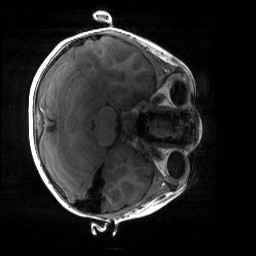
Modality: T1w
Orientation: axial
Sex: male
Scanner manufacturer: siemens
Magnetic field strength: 3 T
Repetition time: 1.9 s
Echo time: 0.00243 s